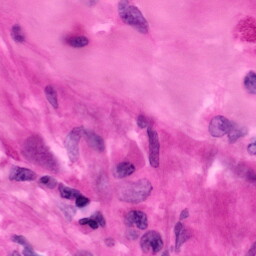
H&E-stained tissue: Pancreatic